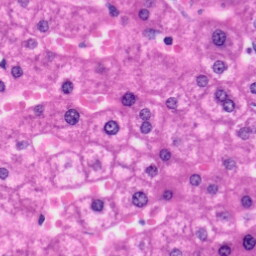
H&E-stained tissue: Liver